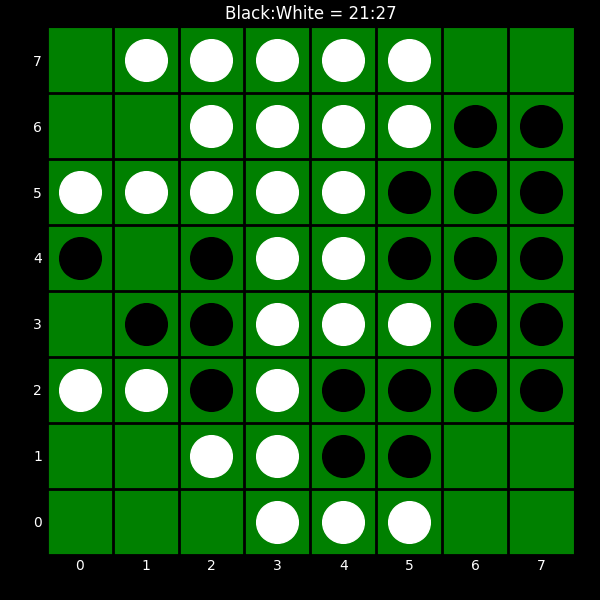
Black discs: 21
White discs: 27